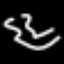
Label: squiggle